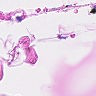
Metastatic tissue present: no